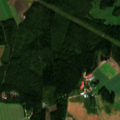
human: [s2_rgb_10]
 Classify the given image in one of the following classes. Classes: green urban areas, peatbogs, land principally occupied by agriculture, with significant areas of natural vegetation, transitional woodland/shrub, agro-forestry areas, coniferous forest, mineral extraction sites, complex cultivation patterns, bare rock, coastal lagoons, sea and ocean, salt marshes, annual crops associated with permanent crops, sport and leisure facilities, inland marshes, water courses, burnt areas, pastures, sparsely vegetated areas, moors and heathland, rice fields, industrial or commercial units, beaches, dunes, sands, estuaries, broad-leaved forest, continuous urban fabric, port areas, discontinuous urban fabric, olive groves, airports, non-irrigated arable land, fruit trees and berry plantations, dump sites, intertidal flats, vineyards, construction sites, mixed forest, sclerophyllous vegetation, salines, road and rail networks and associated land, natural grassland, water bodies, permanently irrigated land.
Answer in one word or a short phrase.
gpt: non-irrigated arable land, land principally occupied by agriculture, with significant areas of natural vegetation, coniferous forest, mixed forest